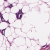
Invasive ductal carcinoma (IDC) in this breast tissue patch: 0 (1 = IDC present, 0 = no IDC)